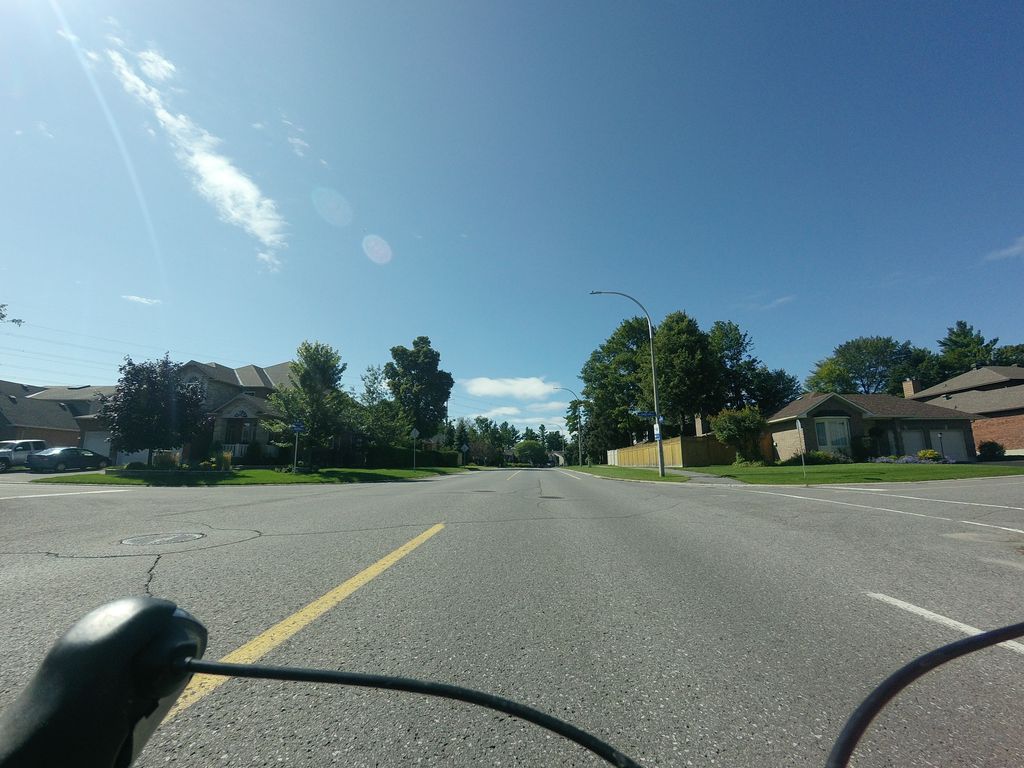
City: ottawa-gatineau